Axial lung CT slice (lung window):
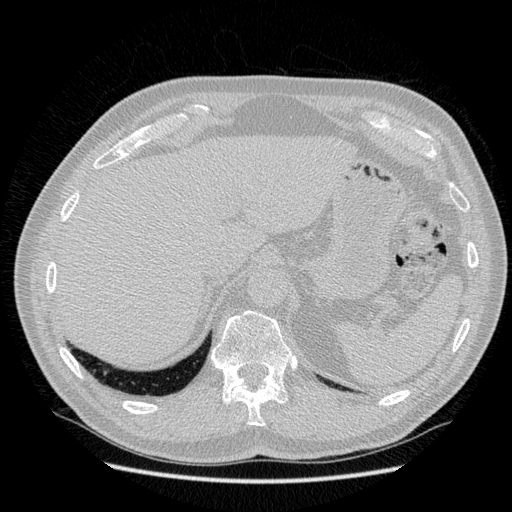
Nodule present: no